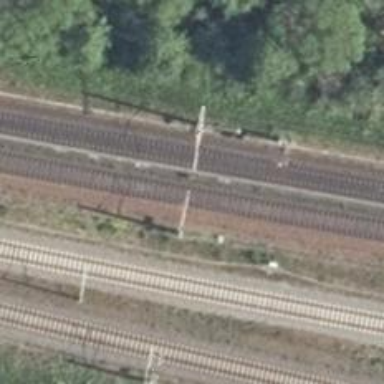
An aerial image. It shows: Milestone along the railway with catenary mast.